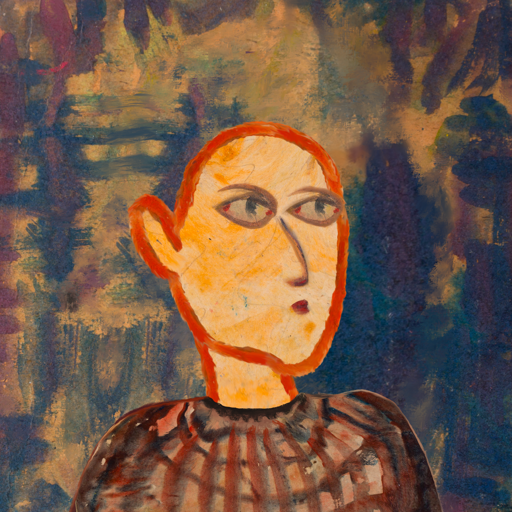
Background: InTheSun, Head And Neck Side: Experience, Face Side: GypsyMother, Bust: Orphan, Hair Side: Blank, Head Accessory: Blank, Second Necklace: Blank, Necklace: Blank, Baby: Blank